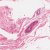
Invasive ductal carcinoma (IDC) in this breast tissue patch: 0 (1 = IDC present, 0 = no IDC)